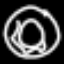
Label: donut